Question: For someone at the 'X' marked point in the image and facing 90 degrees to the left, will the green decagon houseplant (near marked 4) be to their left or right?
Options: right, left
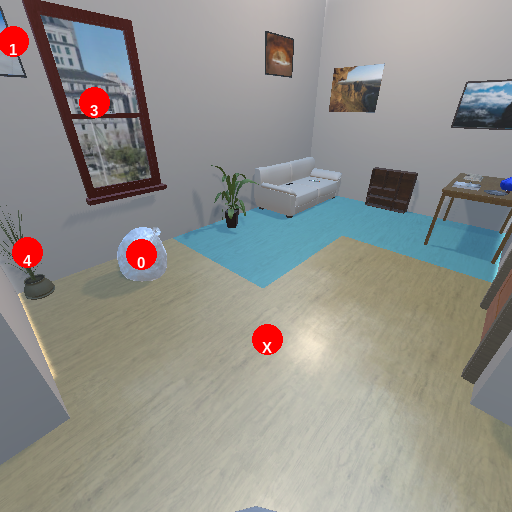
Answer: right